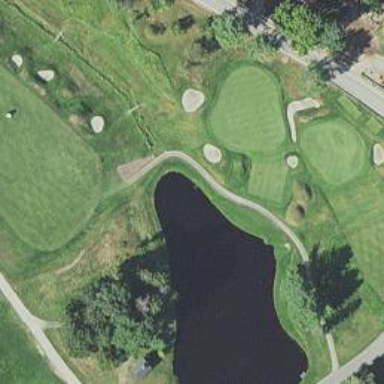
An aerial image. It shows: Path used for both walking and golf.